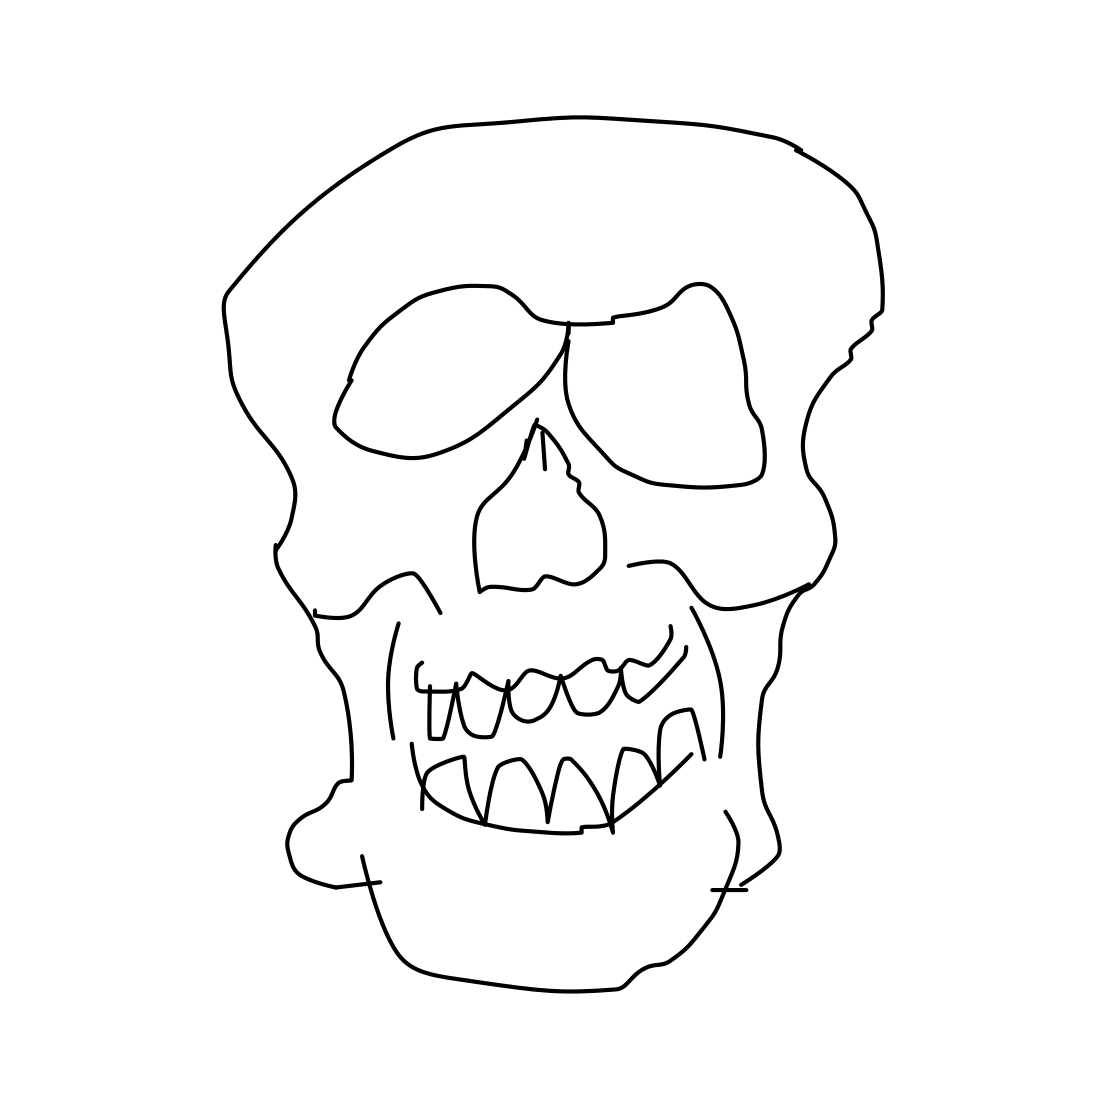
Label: skull